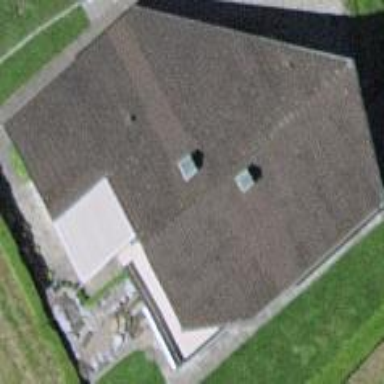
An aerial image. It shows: Simple and straightforward house.